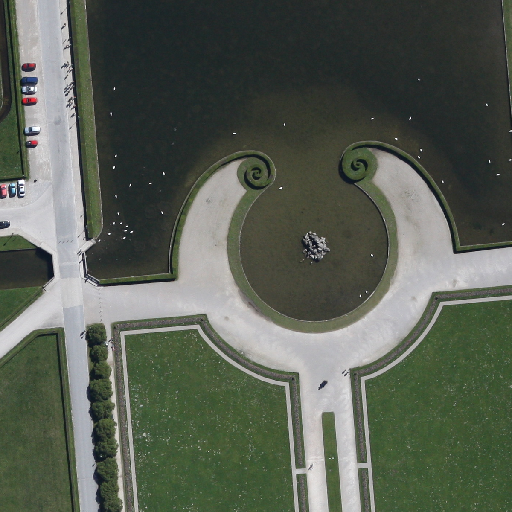
Referring expression: vehicle